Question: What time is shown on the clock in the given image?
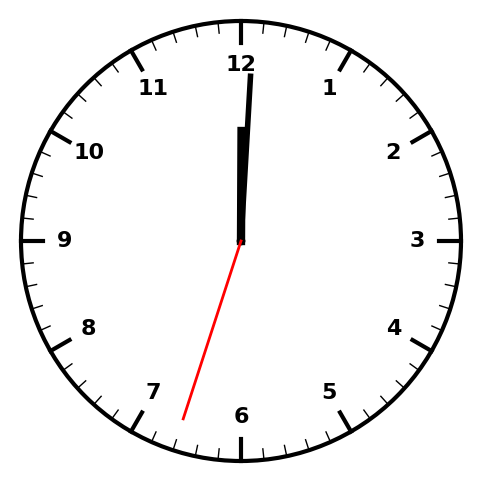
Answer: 12:00:33